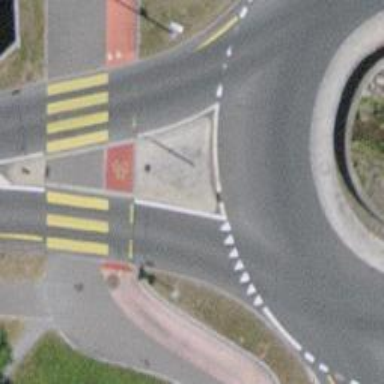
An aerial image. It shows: Road with "give way" sign.